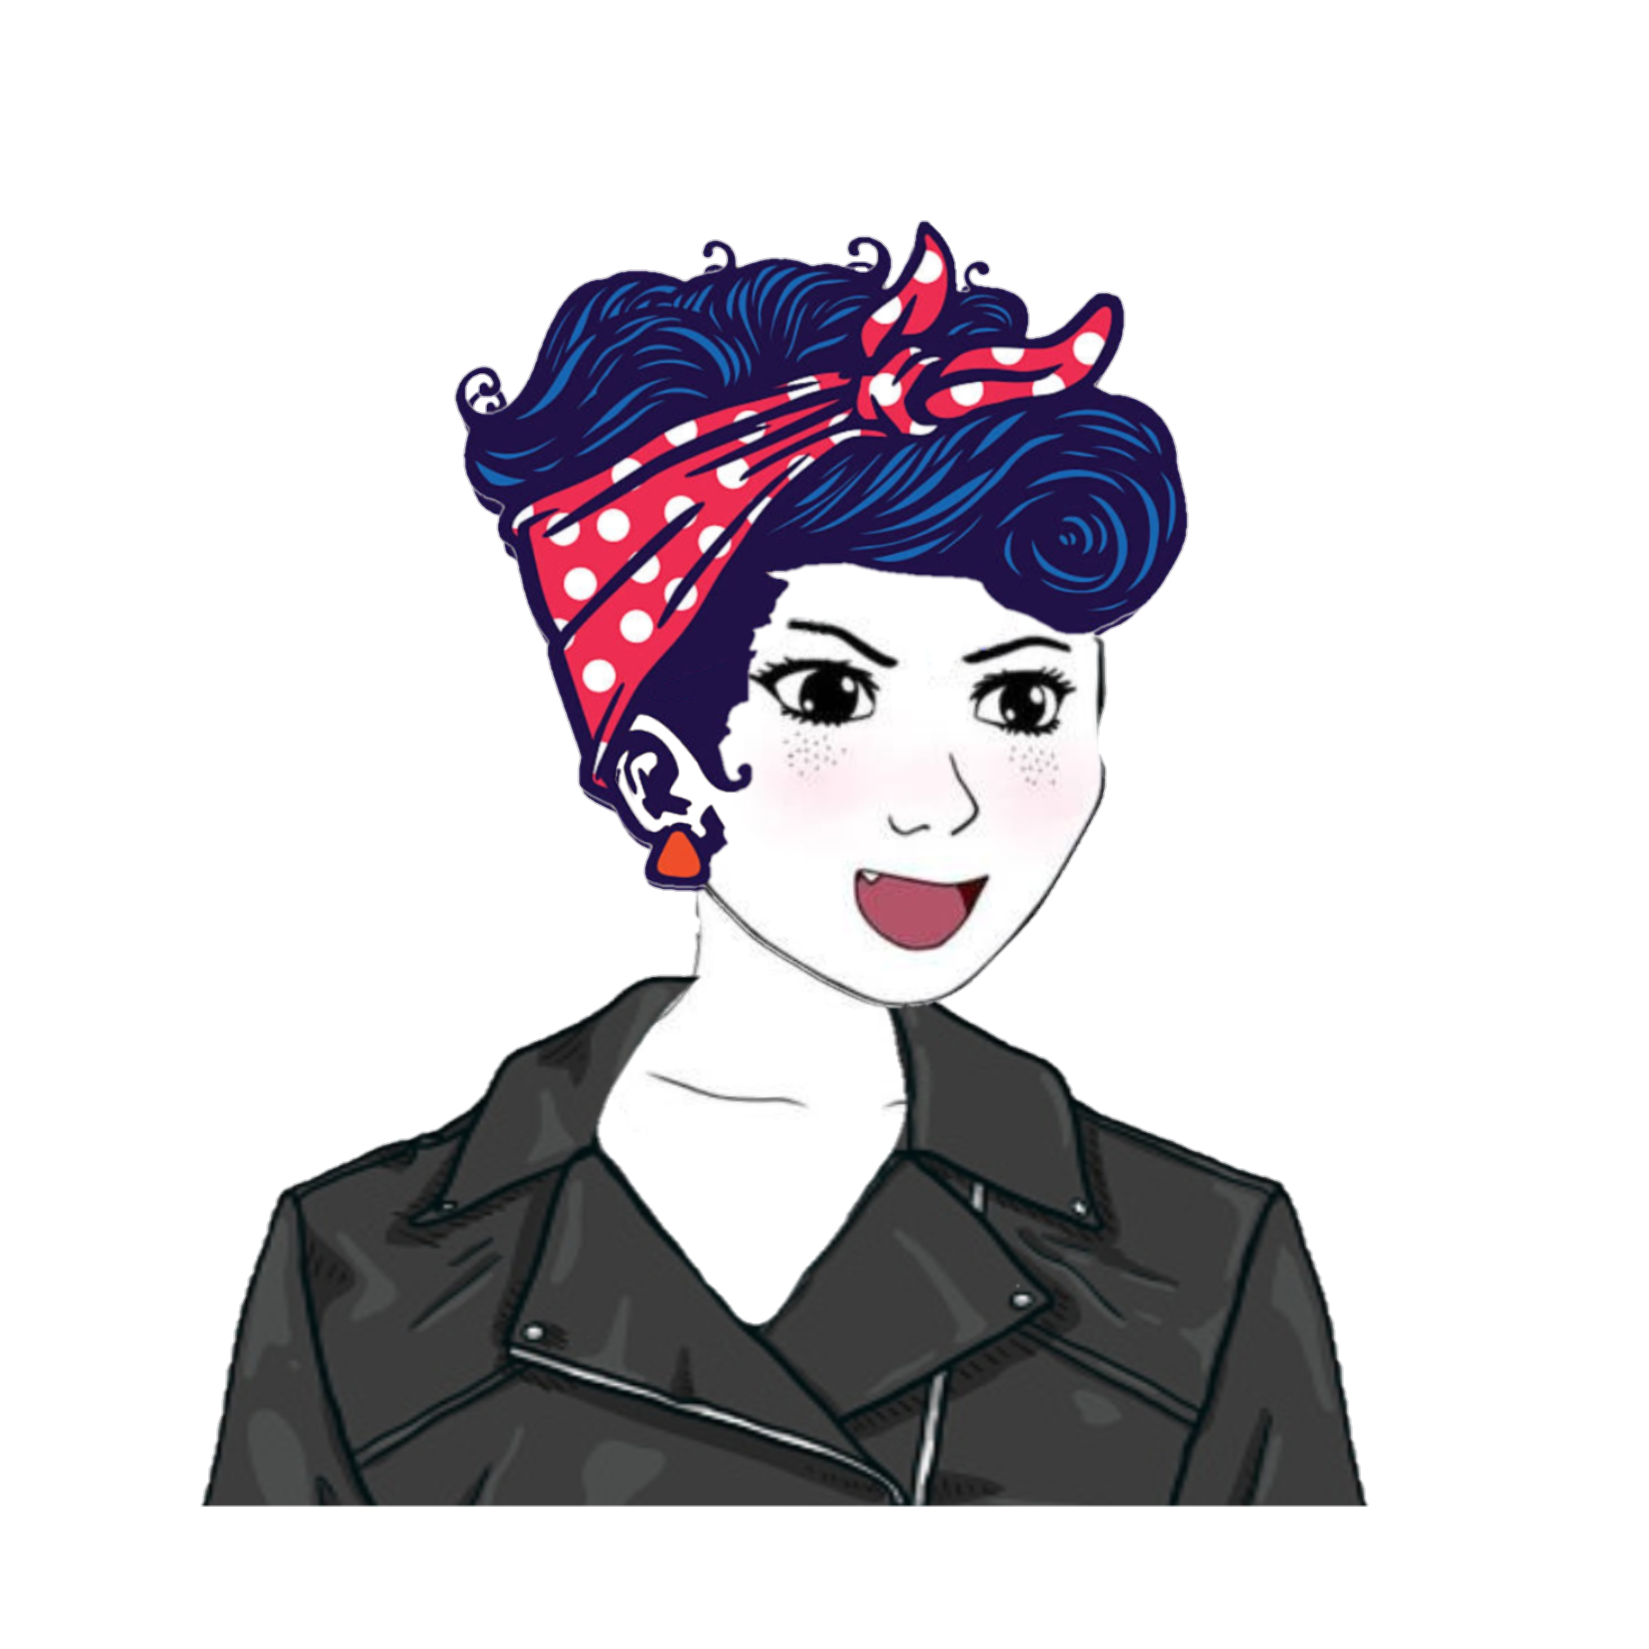
Label: 5_Tomboy